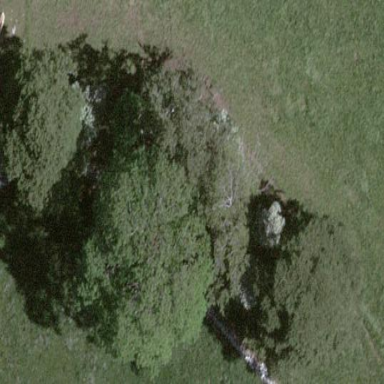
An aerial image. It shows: Forest area.